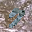
Label: 7